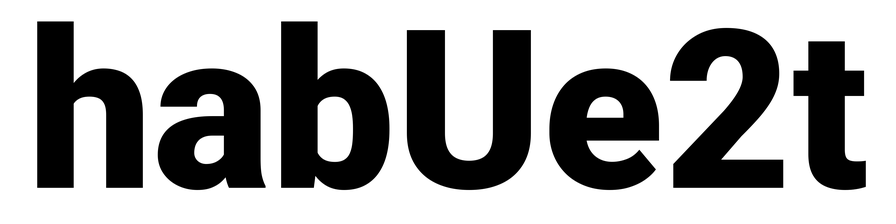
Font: Roboto_Black